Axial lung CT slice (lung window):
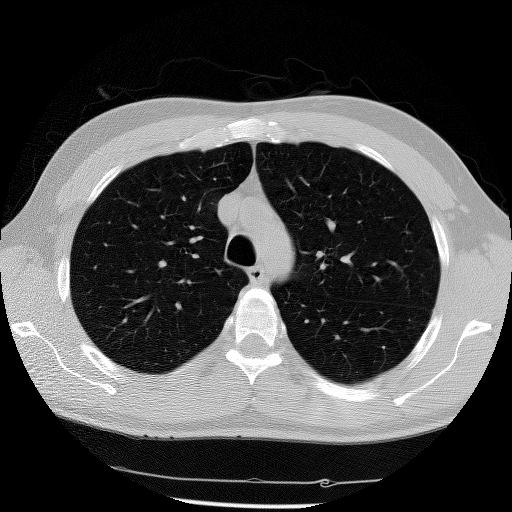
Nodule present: no